Question: <URL> answers how to launch PowerShell from Windows Explorer.
I want to launch PowerShell from Windows Explorer with my TFS Shell Snap-In pre-loaded.
I created a batch file () with this command** and put it in the directory:
'''
C:\Windows\SysWOW64\WindowsPowerShell1.0\powershell.exe -PSConsoleFile "C:\Program Files (x86)\Microsoft Team Foundation Server 2010 Power Tools fshell.psc1" -noexit -command ". 'C:\Program Files (x86)\Microsoft Team Foundation Server 2010 Power Tools\TFSS
'''
This works, but I'd like to do it with just typing "PowerShell" in the Windows Explorer address bar.
Is it possible to load this snapin from Windows Explorer just by typing "PowerShell"?
**The command shown above comes from the "Target" box of my PowerShell Console link in the menu option:

---
# UPDATE
Chris N put me in the right direction.
I had to do a few things to make it work, so I'll put them here:
<URL> so that PowerShell would be aware of the TFS PowerShell DLL file:
'''
Windows Registry Editor Version 5.00
[HKEY_LOCAL_MACHINE\SOFTWARE\Microsoft\PowerShell\PowerShellSnapIns\Microsoft.TeamFoundation.PowerShell]
"PowerShellVersion"="2.0"
"Vendor"="Microsoft Corporation"
"Description"="This is a PowerShell snap-in that includes the Team Foundation Server cmdlets."
"VendorIndirect"="Microsoft.TeamFoundation.PowerShell,Microsoft"
"DescriptionIndirect"="Microsoft.TeamFoundation.PowerShell,This is a PowerShell snap-in that includes the Team Foundation Server cmdlets."
"Version"="10.0.0.0"
"ApplicationBase"="C:\Program Files (x86)\Microsoft Team Foundation Server 2010 Power Tools"
"AssemblyName"="Microsoft.TeamFoundation.PowerTools.PowerShell, Version=10.0.0.0, Culture=neutral, PublicKeyToken=b03f5f7f11d50a3a"
"ModuleName"="C:\Program Files (x86)\Microsoft Team Foundation Server 2010 Power Tools\Microsoft.TeamFoundation.PowerTools.PowerShell.dll"
"CustomPSSnapInType"="Microsoft.TeamFoundation.PowerTools.PowerShell.TFPSSnapIn"
'''
In Notepad, create a new file with the following command:
'''
if ( (Get-PSSnapin -Name Microsoft.TeamFoundation.PowerShell -ErrorAction SilentlyContinue) -eq $null )
{
Add-PsSnapin Microsoft.TeamFoundation.PowerShell
}
'''
The <URL> if I load from the link in the Windows Menu.
Then, save that file as this:
'''
%windir%\system32\WindowsPowerShell1.0\profile.ps1
'''
This will make the command run for all shells and all profiles on Windows; read the link in Chris's answer if you need a smaller scope.
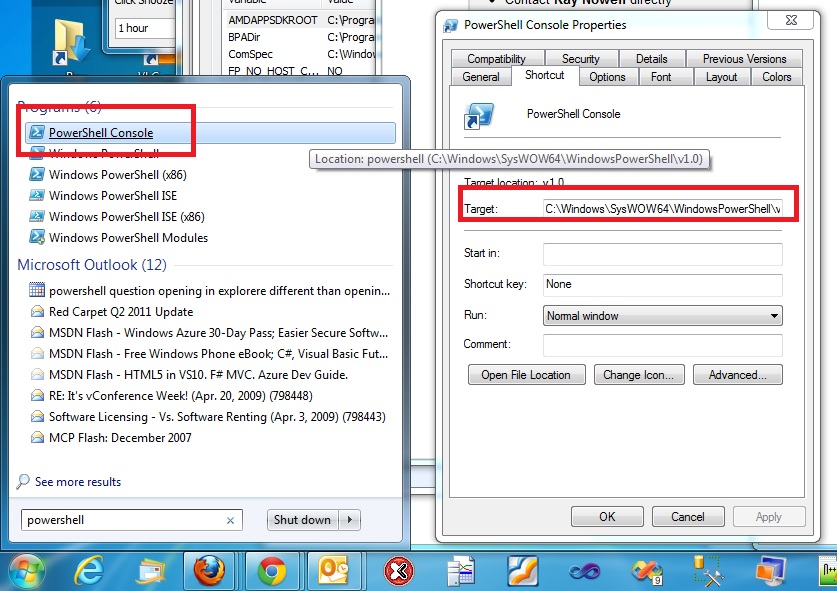
Answer: Read the great article <URL> on PowerShell profiles. Depending on the profile you setup, you can affect any instance started of PowerShell on that machine.
It should work to load the snap in from the following script (to affect ALL users and ALL shells):
'''
%windir%\system32\WindowsPowerShell1.0\profile.ps1
'''